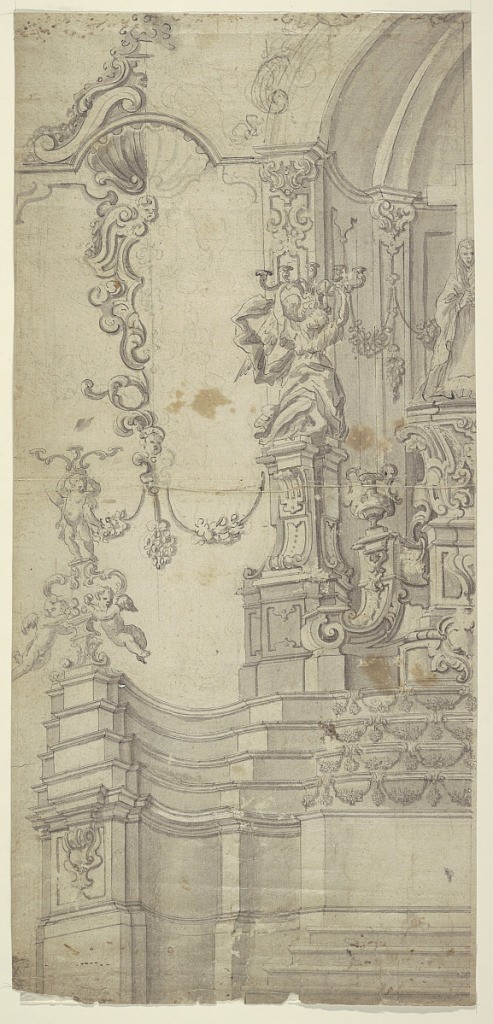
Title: Design for an Altar
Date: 1700–57
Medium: Brush and gray wash, pen and gray ink, black chalk on paper
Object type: Drawing
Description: The left half of an architectural design for an altar is shown.  The mensa had a convex plan, with four steps in front of the straight central part.  The head piece has four steps.  The retable consists of a high and complicated pedestal, with the figure of the Virgin praying in front of the Cross.  The wall behind the retable had the form of a niche.  At its front corner an angel is kneeling upon a pedestal, carrying a candlestick with five arms upon his head.  At the corner of the mensa stands a candelabrum with two flying angels beside its shaft, and with a standing angel carrying three candle branches upon the head.  The stucco decoration of the wall is suggested but not entirely executed.